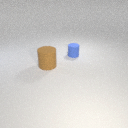
small blue rubber cylinder behind large brown rubber cylinder